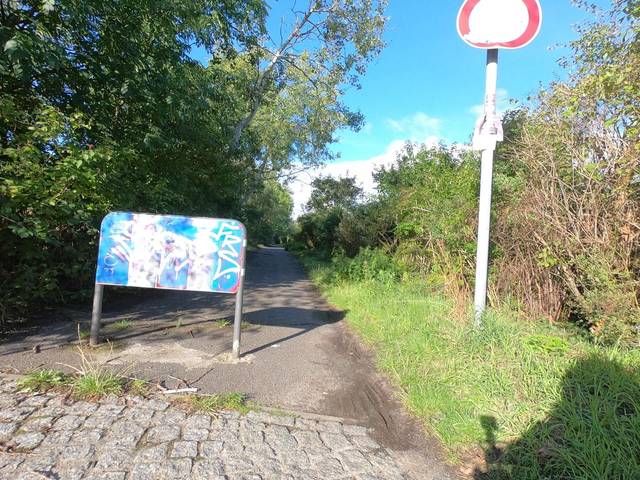
Region: Germany
Coordinates: 52.399, 13.501